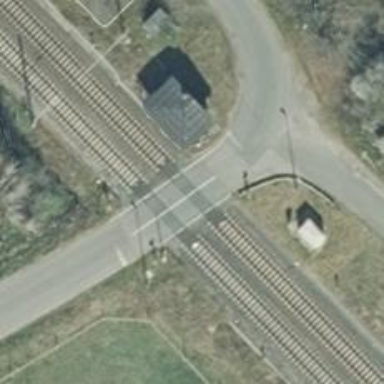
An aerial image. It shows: Level crossing with lights and saltire.